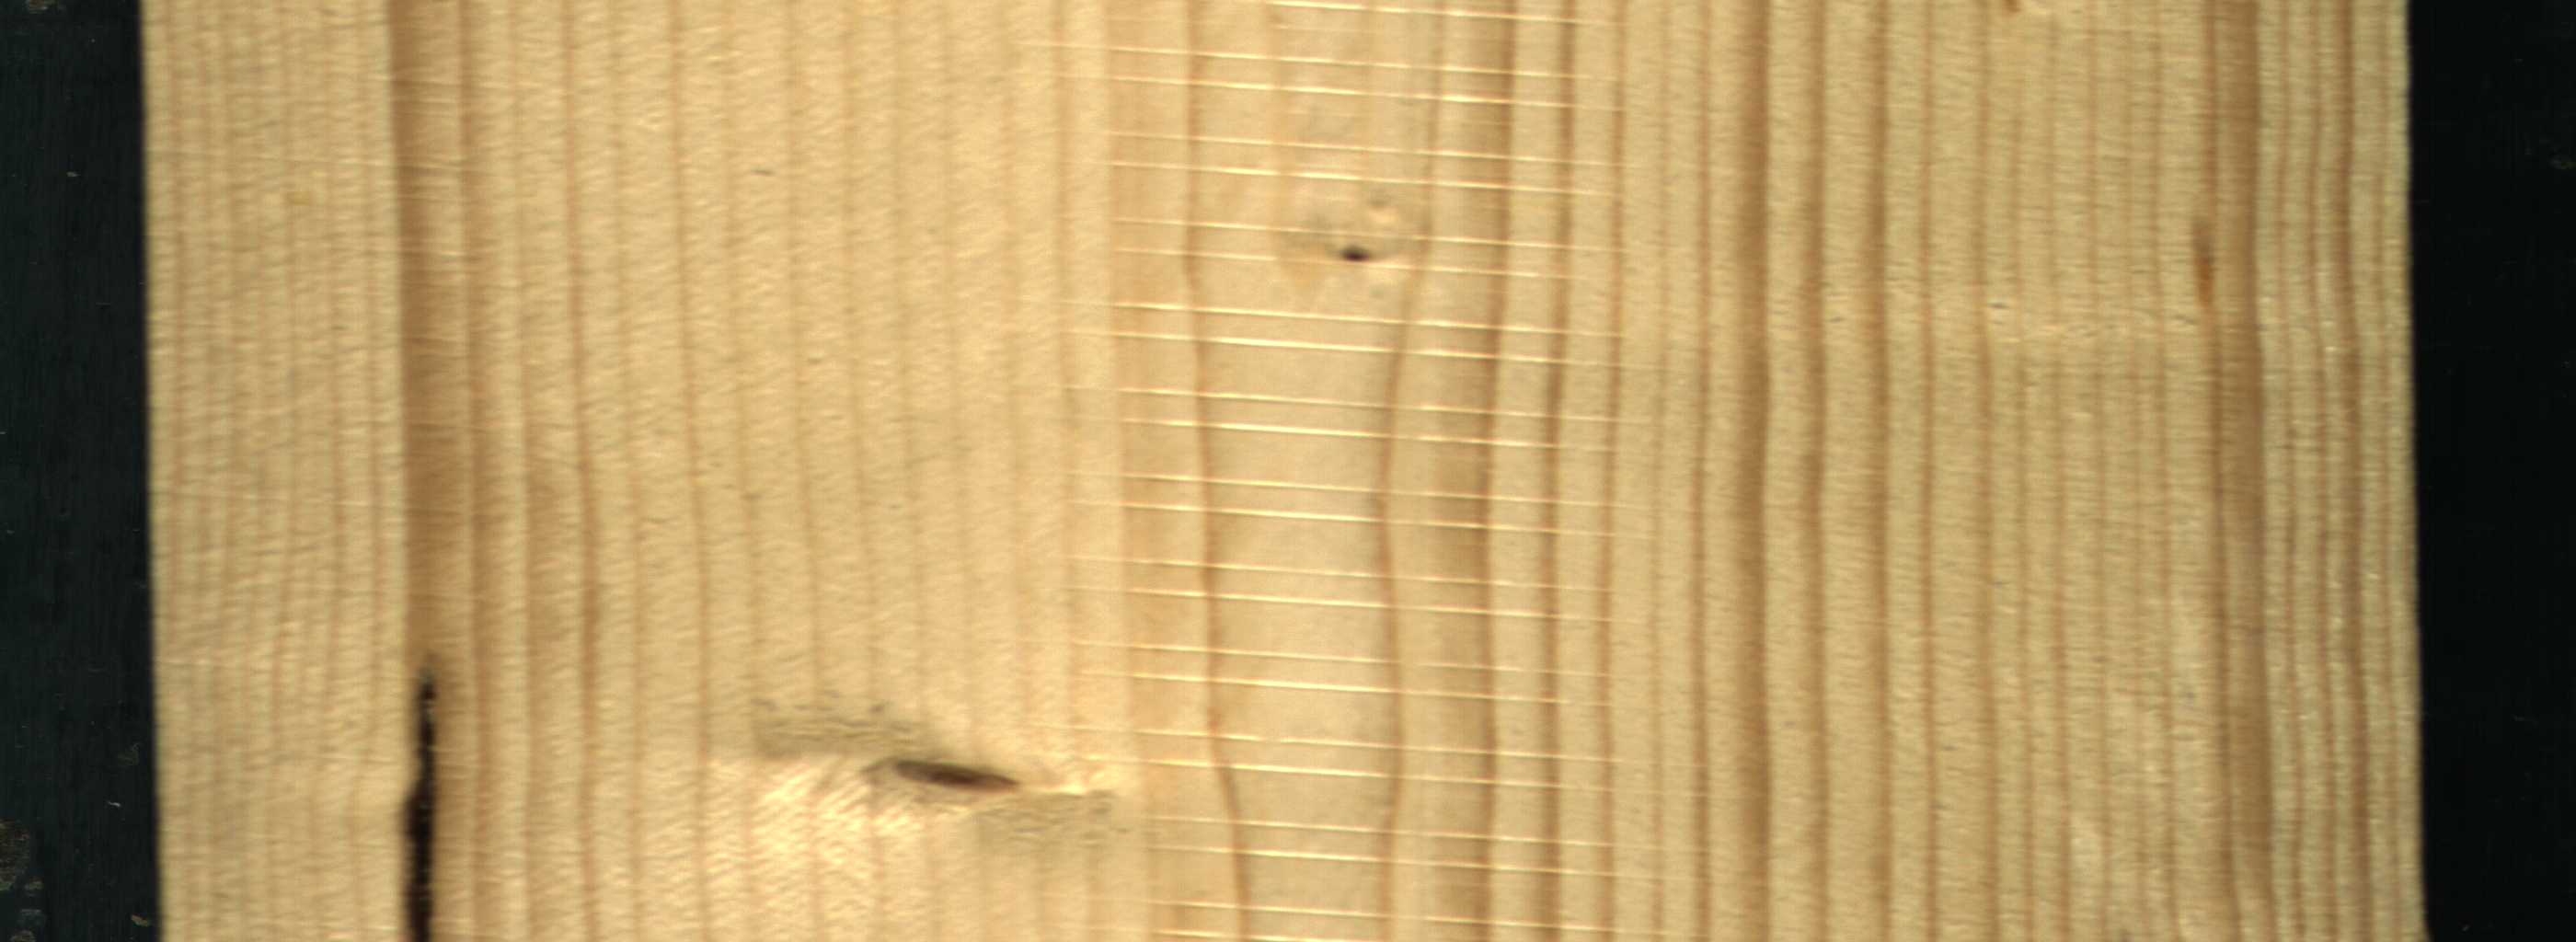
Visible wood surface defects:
resin
Live_Knot
Live_Knot